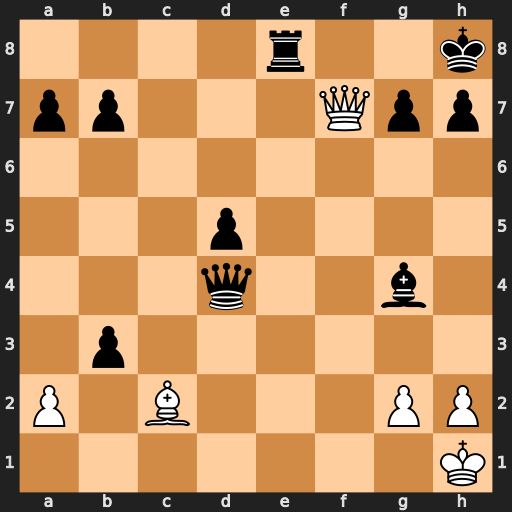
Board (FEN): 4r2k/pp3Qpp/8/3p4/3q2b1/1p6/P1B3PP/7K
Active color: w
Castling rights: -
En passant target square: -
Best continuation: Qxe8#